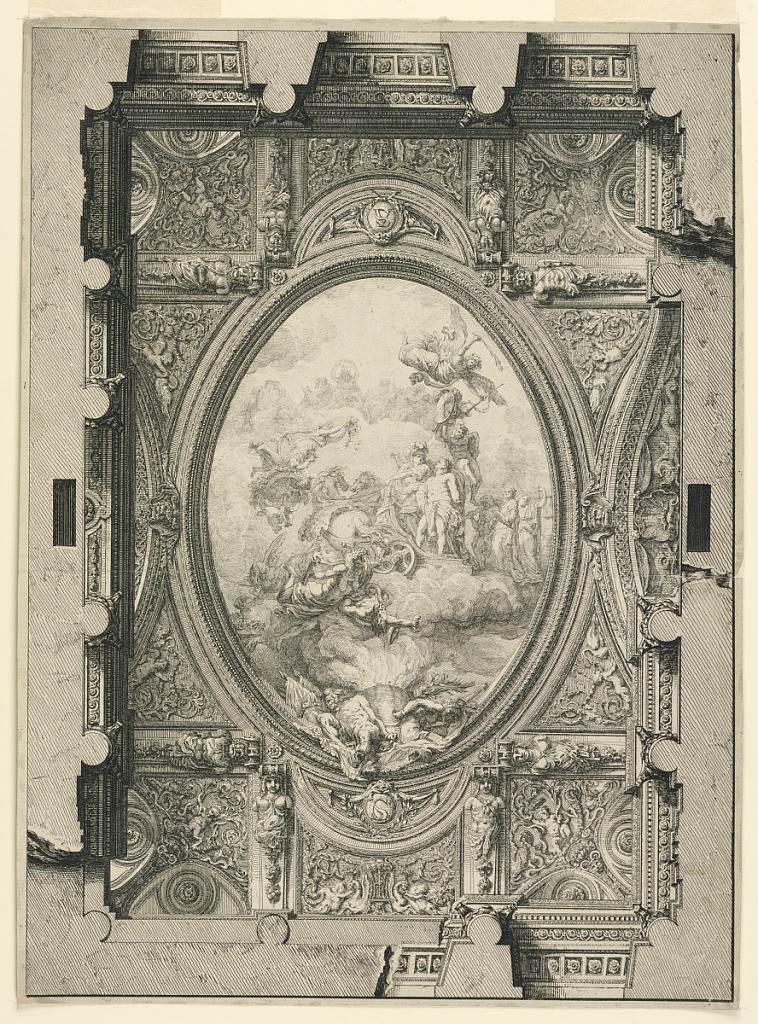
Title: Design for the Ceiling of the Salon of the Palazzo Spinola, Genoa
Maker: Louis-Jean Desprez, French, active Sweden, 1743–1804
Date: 1776
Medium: Etching on paper
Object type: Print
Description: An oval central panel shows the Apotheosis of Amrbose Spinola, being borne to heaven on a chariot. The outer edge of the ceiling is composed of segmented panels with vine tendril arabesques and putti. Columnar and pier supports are indicated at the outer edges.